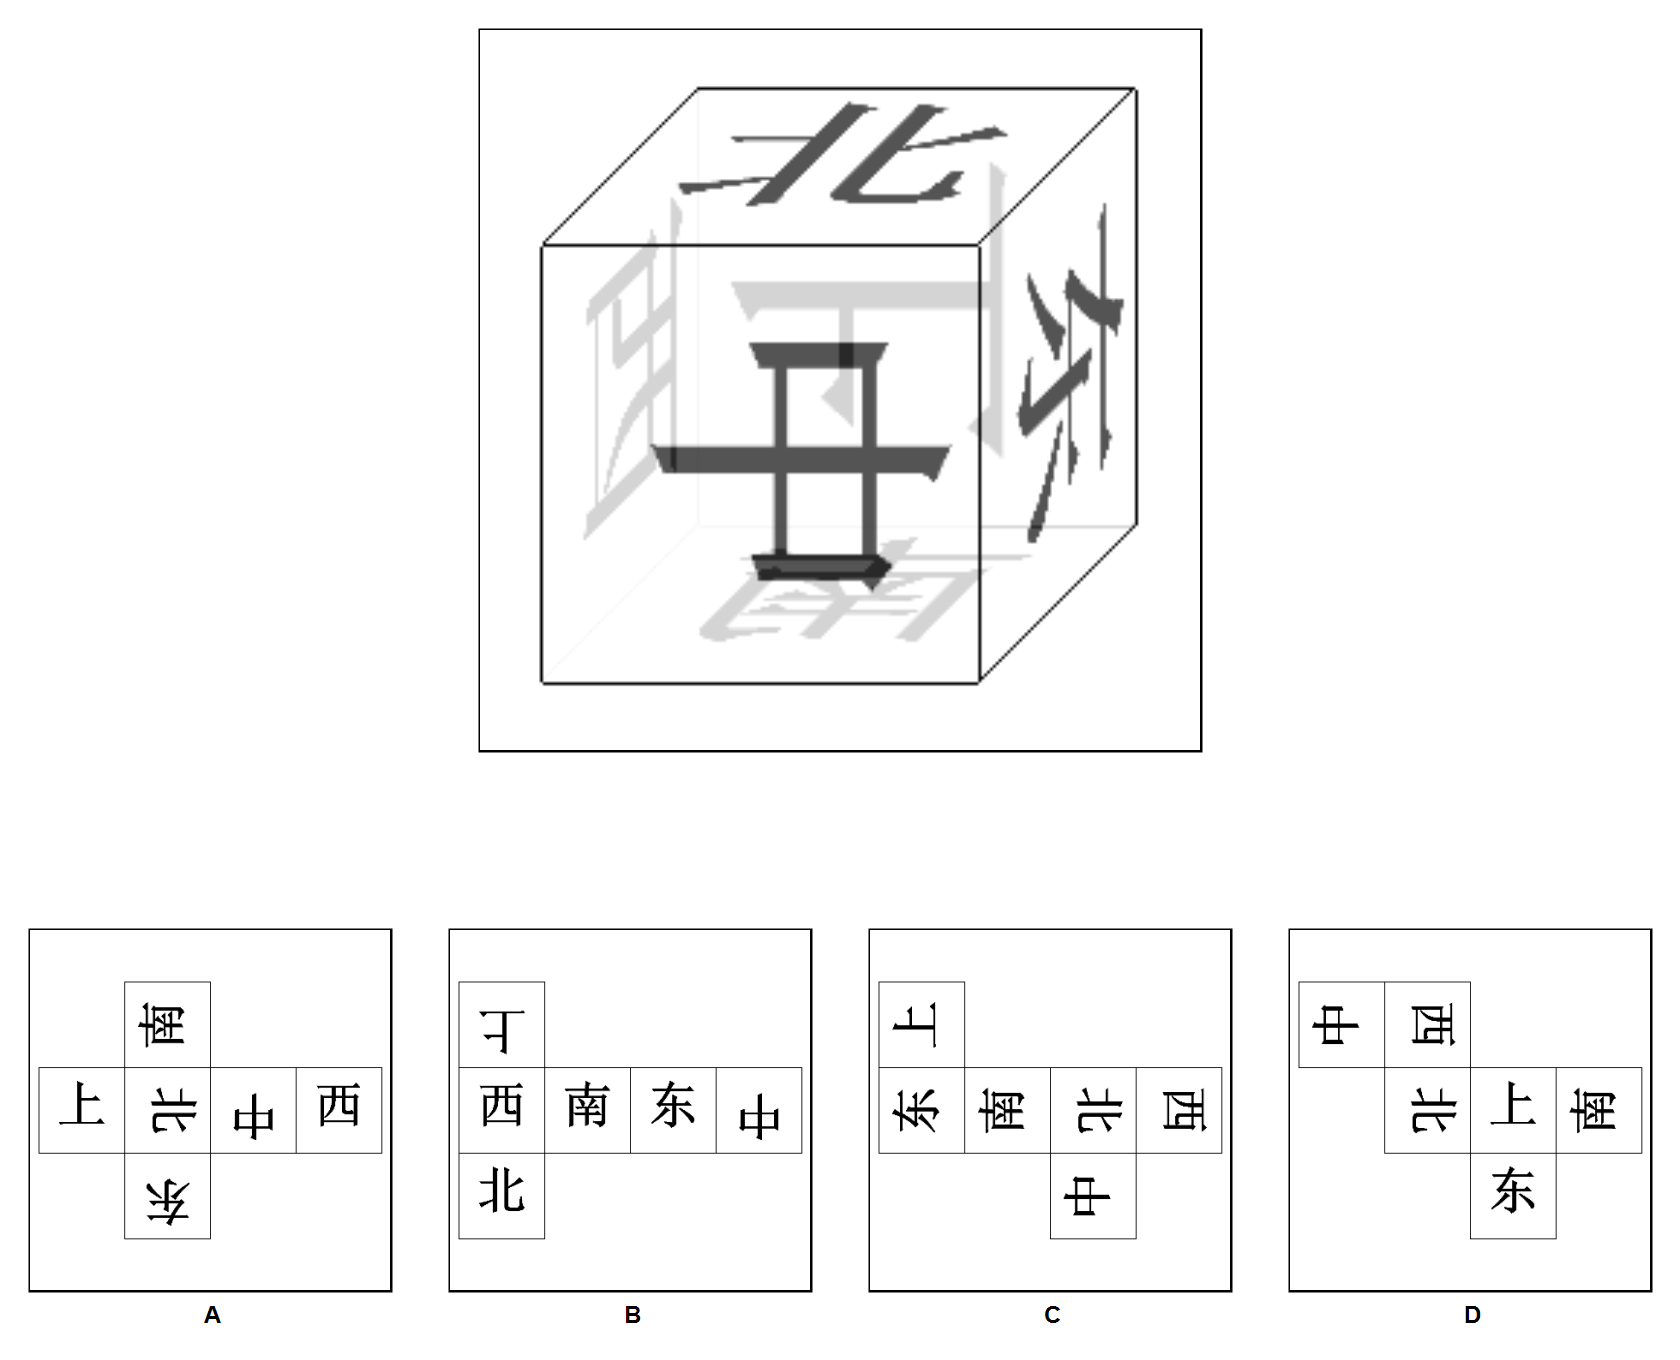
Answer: D